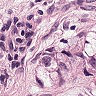
Metastatic tissue present: yes